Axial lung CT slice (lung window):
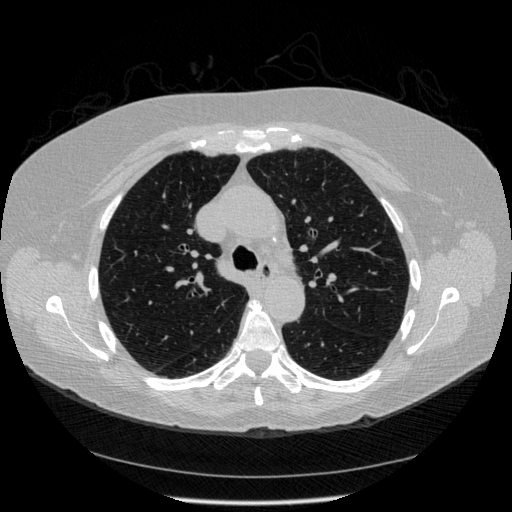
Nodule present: no